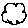
Label: cloud